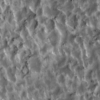
Label: not_dusty